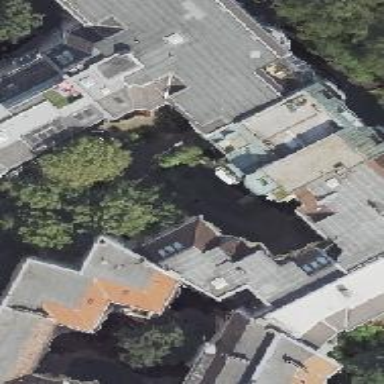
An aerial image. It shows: Building consisting of apartments with double saltbox roof shape.